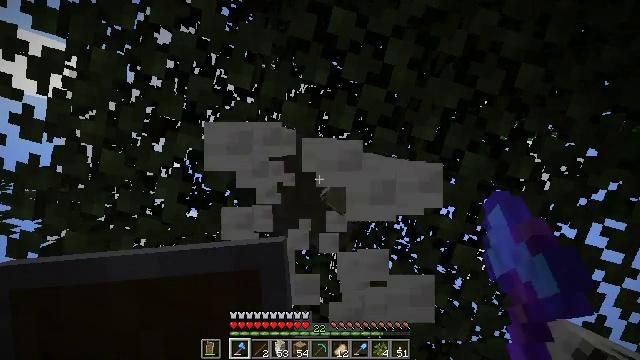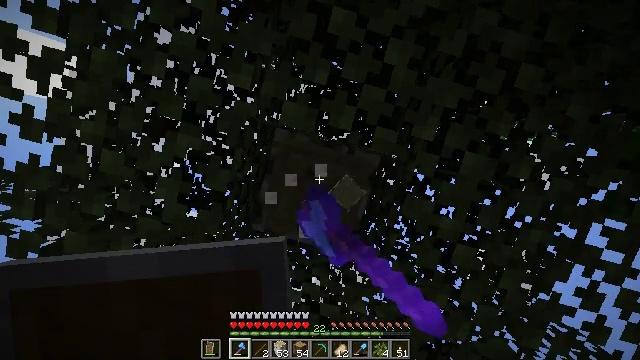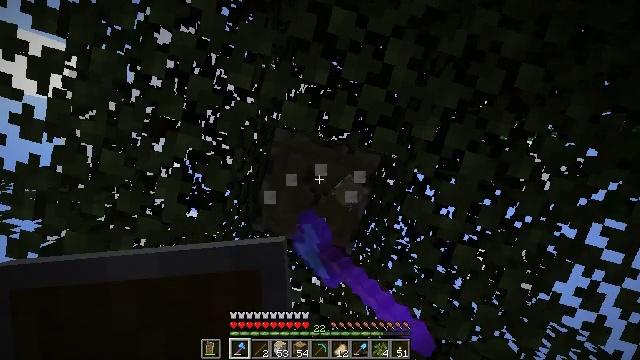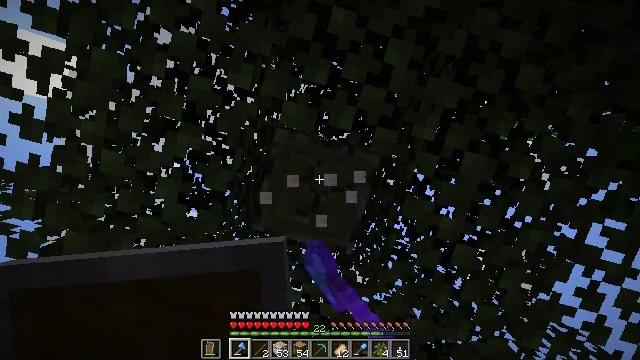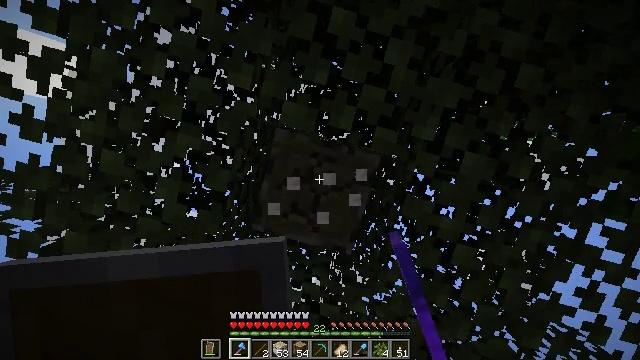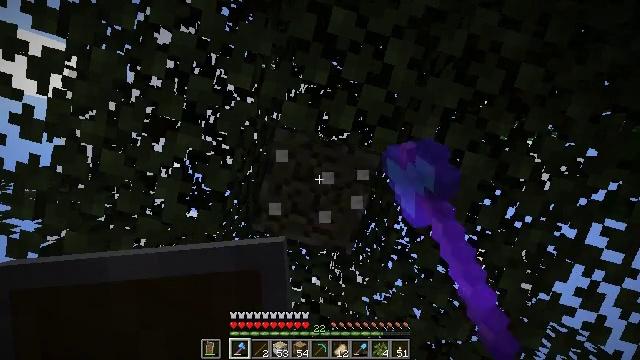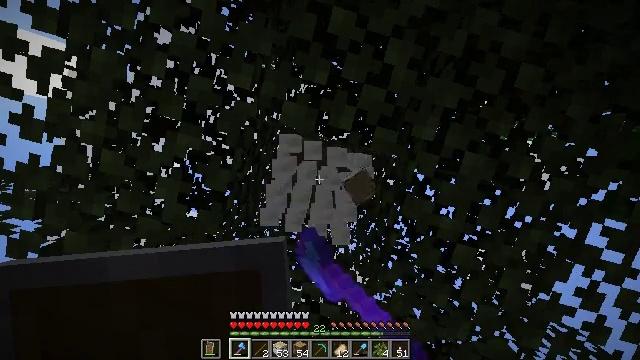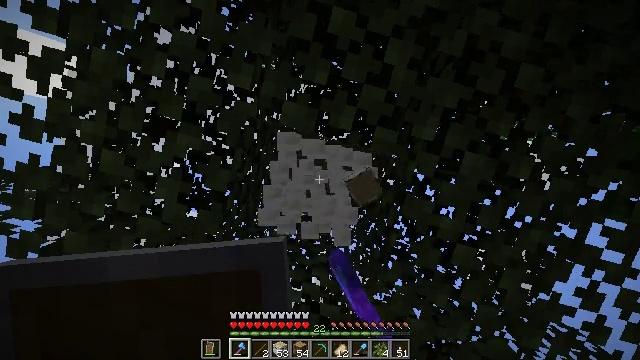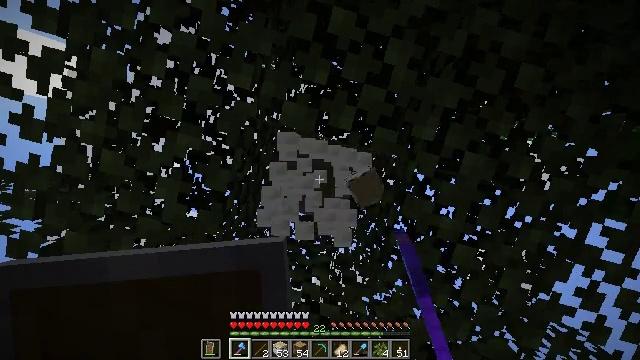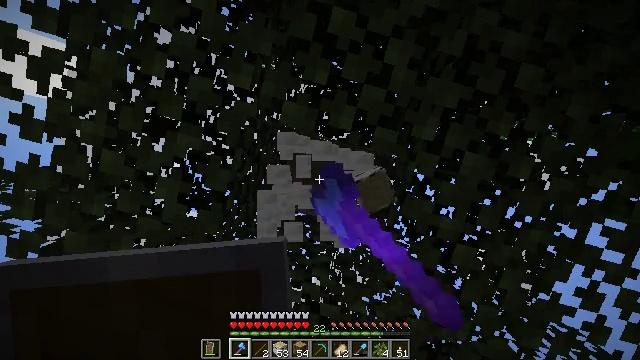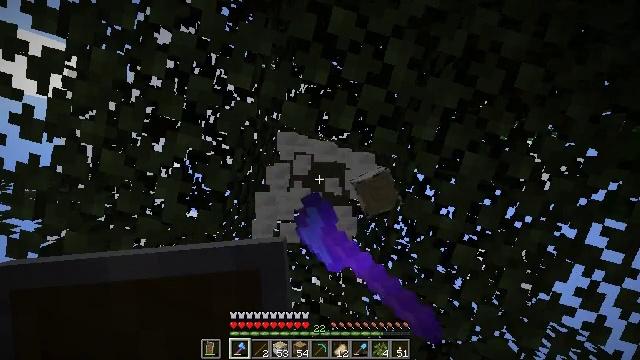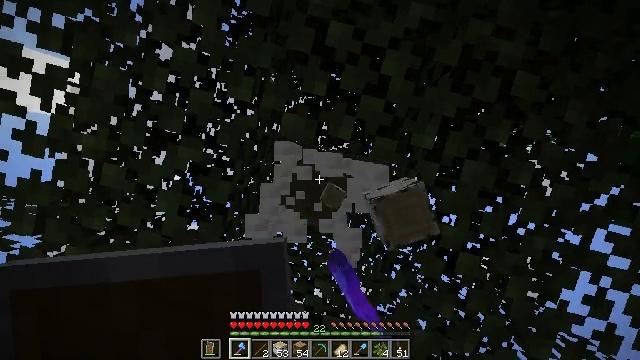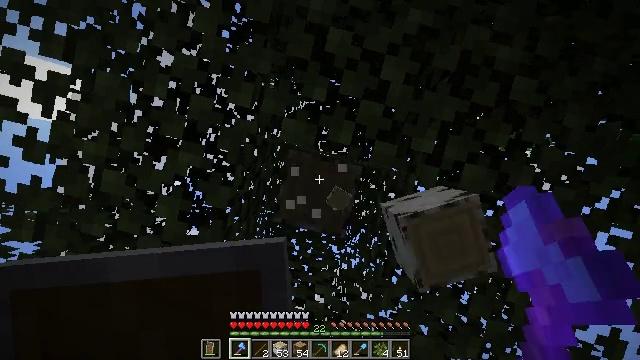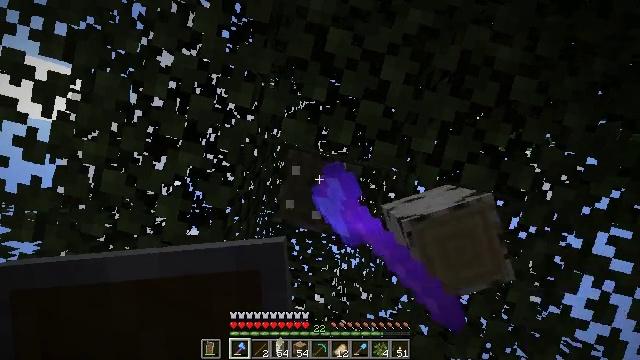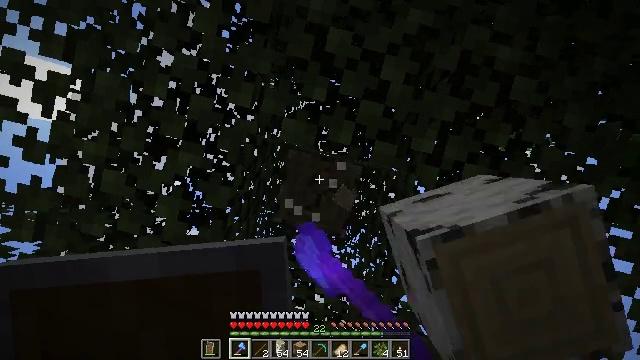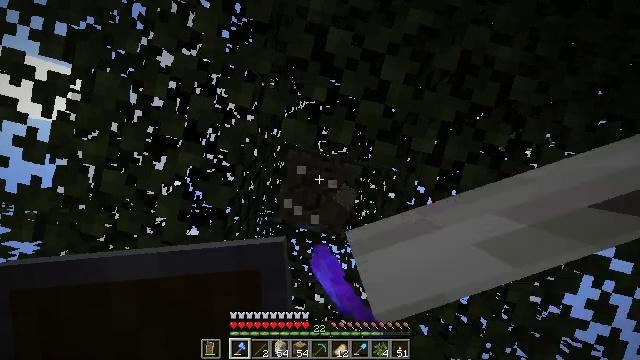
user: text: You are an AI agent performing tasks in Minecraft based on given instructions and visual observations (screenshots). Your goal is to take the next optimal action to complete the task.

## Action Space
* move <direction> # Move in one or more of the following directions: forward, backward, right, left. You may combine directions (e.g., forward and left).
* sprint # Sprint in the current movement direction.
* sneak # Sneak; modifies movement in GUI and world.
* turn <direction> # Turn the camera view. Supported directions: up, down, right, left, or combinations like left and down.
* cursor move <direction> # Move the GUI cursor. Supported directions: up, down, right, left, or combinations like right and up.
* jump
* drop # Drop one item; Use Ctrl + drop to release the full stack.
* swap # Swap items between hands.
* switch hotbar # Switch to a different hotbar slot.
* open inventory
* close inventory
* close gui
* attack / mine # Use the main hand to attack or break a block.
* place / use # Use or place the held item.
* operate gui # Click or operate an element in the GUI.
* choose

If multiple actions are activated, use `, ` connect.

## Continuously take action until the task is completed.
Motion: motion action
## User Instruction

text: Chop down the birch log.
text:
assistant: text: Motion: attack / mine
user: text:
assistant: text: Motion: attack / mine
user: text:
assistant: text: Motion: attack / mine
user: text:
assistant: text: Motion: attack / mine
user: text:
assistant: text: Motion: attack / mine
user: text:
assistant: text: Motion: attack / mine
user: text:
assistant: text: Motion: attack / mine
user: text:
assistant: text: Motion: attack / mine
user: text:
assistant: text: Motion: attack / mine
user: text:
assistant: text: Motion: attack / mine
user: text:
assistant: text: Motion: turn left and up, attack / mine
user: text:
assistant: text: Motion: turn up, attack / mine
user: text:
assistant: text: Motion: attack / mine
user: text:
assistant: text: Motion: attack / mine
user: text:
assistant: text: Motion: attack / mine
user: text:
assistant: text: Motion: attack / mine
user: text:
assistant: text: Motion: attack / mine
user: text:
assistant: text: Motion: turn left and up, attack / mine
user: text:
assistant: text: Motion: attack / mine
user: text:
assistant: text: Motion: attack / mine
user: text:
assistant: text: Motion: attack / mine
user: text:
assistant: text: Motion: attack / mine
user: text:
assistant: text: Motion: attack / mine
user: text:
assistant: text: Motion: attack / mine
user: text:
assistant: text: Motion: attack / mine
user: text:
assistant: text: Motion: attack / mine
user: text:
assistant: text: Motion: attack / mine
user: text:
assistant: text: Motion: turn down, attack / mine
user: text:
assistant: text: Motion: turn right and down
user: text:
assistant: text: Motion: turn right and down, attack / mine